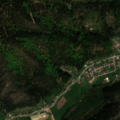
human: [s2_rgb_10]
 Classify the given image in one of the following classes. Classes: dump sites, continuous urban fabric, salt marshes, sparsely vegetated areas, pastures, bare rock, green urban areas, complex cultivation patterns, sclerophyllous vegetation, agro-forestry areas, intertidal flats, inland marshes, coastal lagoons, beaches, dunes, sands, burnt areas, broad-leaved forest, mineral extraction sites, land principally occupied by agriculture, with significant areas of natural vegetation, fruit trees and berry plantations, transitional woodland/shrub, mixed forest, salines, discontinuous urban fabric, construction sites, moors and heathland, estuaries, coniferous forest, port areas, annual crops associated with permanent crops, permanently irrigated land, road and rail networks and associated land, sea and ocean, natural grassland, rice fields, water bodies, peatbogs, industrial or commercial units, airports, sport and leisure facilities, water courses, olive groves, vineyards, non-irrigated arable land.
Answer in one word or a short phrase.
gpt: discontinuous urban fabric, pastures, coniferous forest, mixed forest